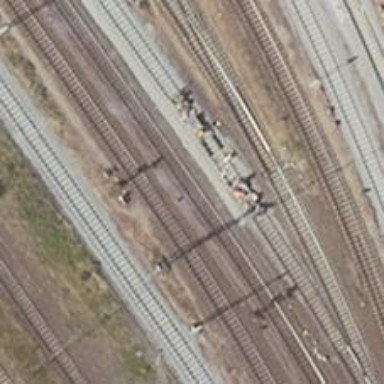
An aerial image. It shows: Railway signal.